Field crop: tomato
Growth stage: 1
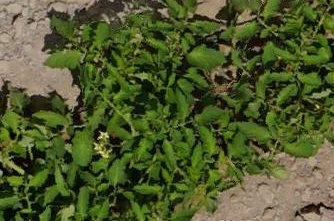
Species: tomato